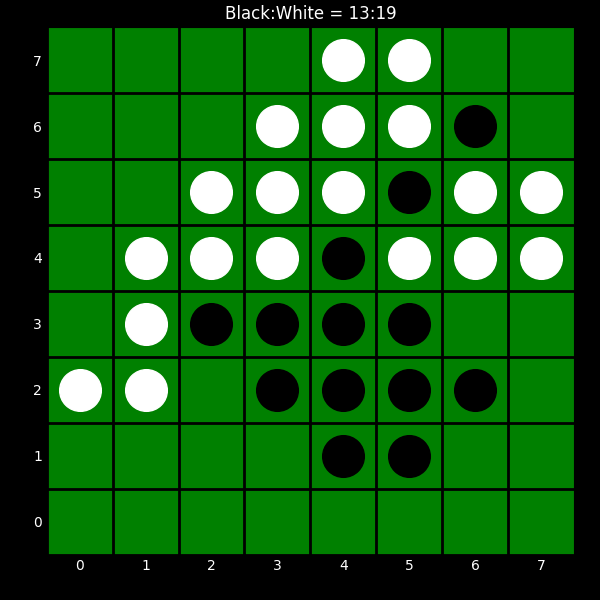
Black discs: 13
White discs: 19